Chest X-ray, PA view. Patient: 41 years old, sex M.
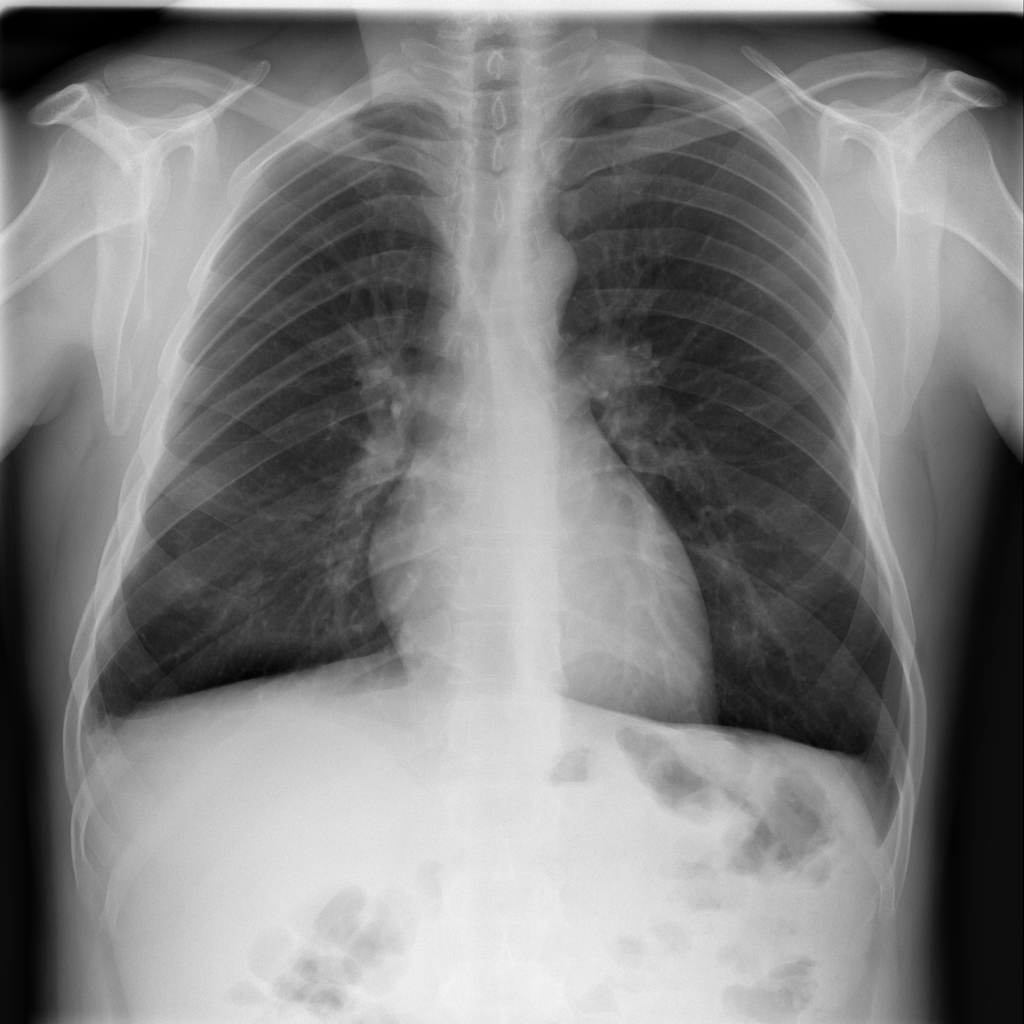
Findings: No Finding